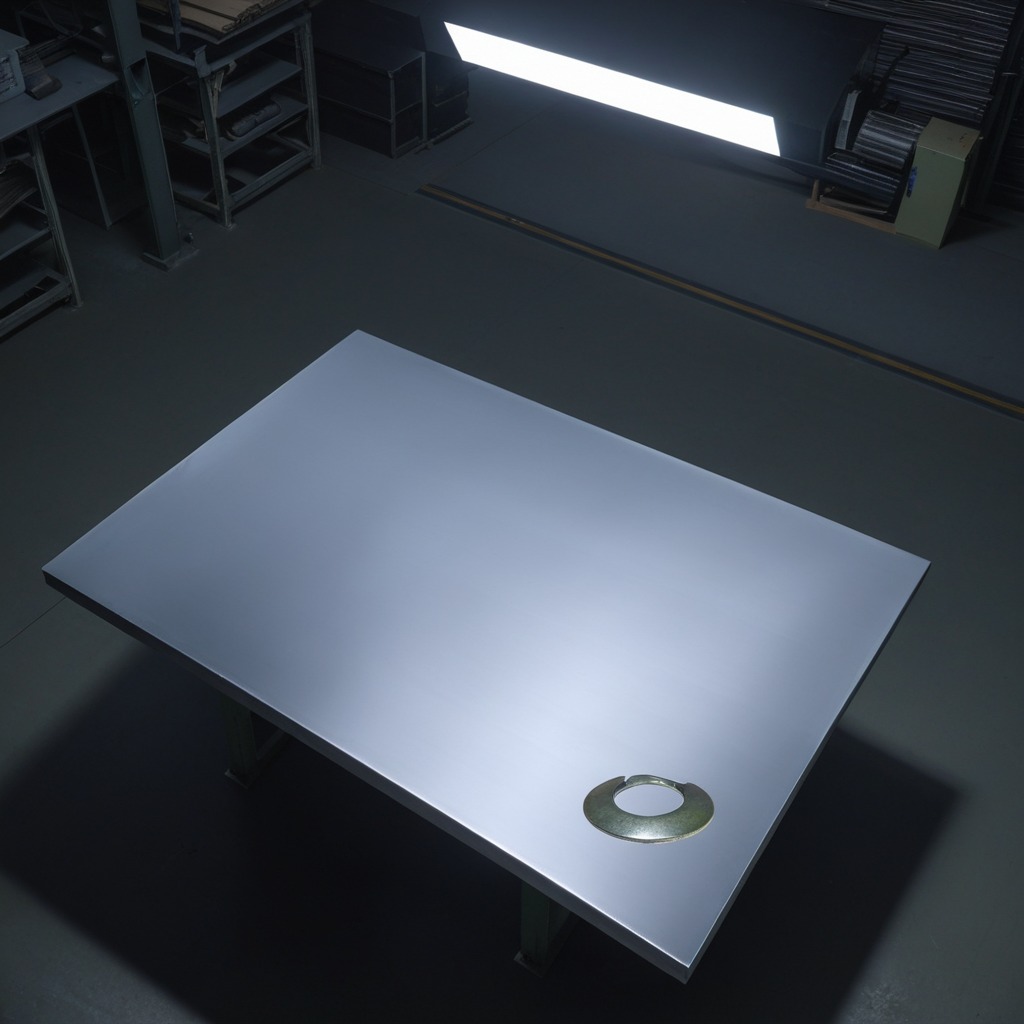
A flat metal washer is lying on a clean empty table in a basement in the evening soft directional lighting on the tabletop realistic grain studio-quality clarity centered framing